Current action and preconditions to check: trajectory_clear

Your task: For each precondition in the list above, predict whether it will hold at this action.

Consider the current scene as observed from the mobile robot's camera, and analyze the predicted future states of all dynamic agents (e.g., people, animals, vehicles, or any moving entities) within the NEXT SECOND.

IMPORTANT: Only answer "very likely" if you are absolutely certain—based on strong, clear evidence—that a dynamic agent will violate the precondition in the predicted future state. Do NOT answer "very likely" for unlikely, ambiguous, or low-probability risks.

Ask yourself for each precondition: Is there a high probability, with clear and convincing evidence, that the predicted future states of any dynamic agent will interfere with the predicted future state of the currently executing action within the NEXT SECOND, causing that precondition to fail?

Assess the risk level based on these predictions. Use "likely" or "very likely" if motions create a clear risk of interference.

Use "neutral" or "improbable" if agents are nearby but their predicted paths are clearly diverging or non-conflicting.

Failure Risk Categories: "very improbable", "improbable", "neutral", "likely", "very likely"

Answer Format: Output ONLY the probability_of_failure value from these categories: "very improbable", "improbable", "neutral", "likely", "very likely"

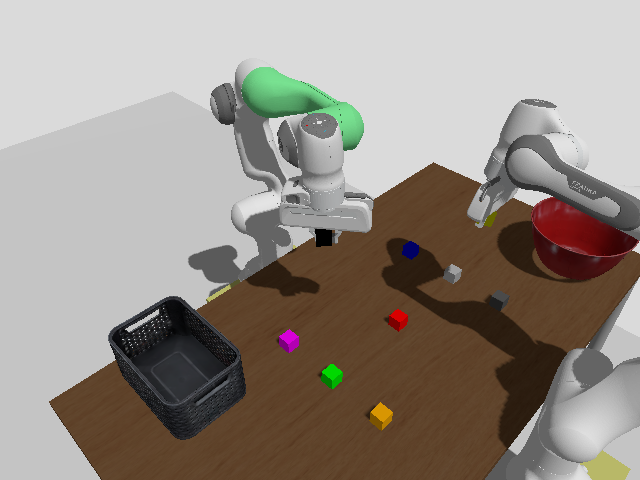

Answer: very improbable